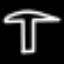
Label: mushroom